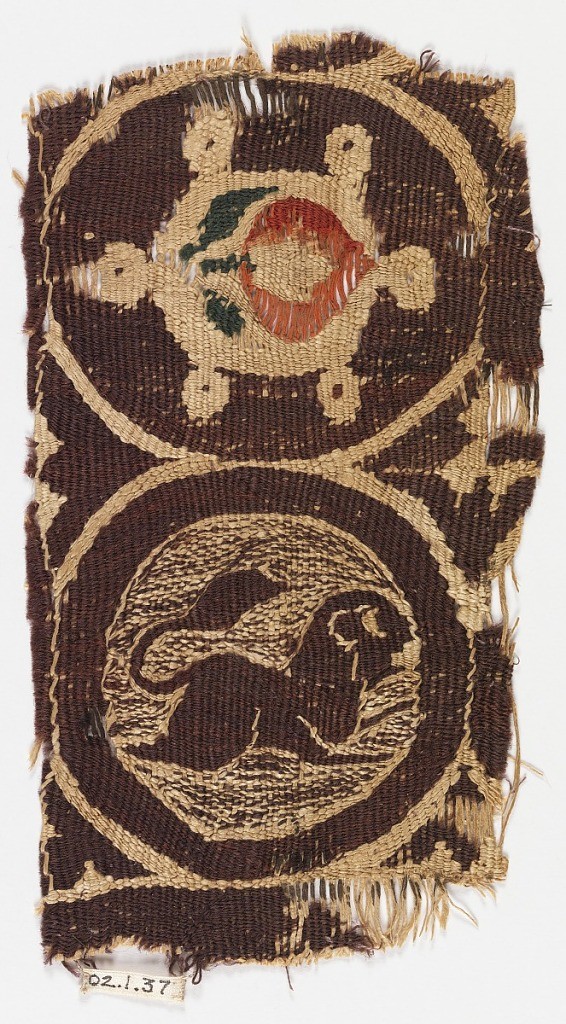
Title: Band fragment
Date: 4th–5th century
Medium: Warp; S-spun linen. Wefts; S-spun linen, S-spun wools. Technique: slit tapestry woven with supplementary weft wrapping. Woven
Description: Fragment contains two circles, one holds a running lion, the other something that might be a turtle with a flower on its back.